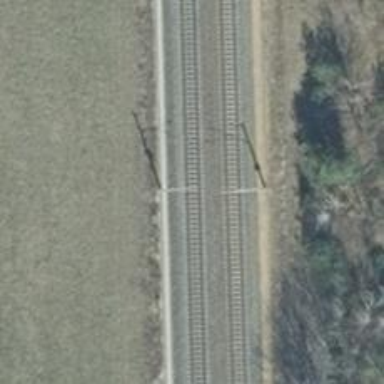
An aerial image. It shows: Milestone along the railway with catenary mast.